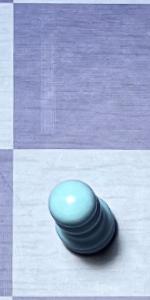
Label: Pawn_White